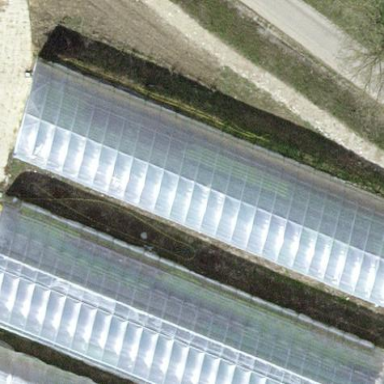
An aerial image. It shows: Greenhouse.